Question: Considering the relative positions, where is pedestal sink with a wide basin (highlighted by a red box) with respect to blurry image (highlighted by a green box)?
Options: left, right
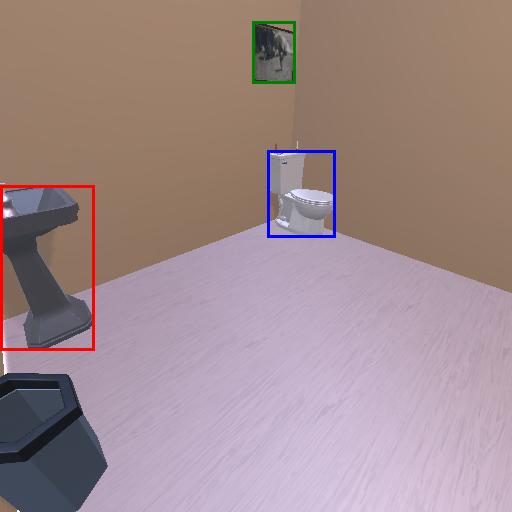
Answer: left